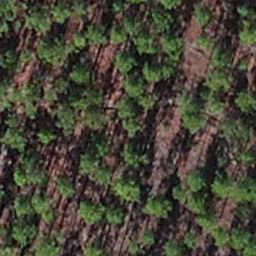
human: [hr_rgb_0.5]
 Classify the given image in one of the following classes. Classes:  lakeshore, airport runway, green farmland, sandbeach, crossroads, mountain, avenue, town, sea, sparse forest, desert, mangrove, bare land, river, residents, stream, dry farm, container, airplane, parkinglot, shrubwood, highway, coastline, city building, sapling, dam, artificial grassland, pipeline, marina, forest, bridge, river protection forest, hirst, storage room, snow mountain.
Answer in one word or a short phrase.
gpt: sapling